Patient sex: M
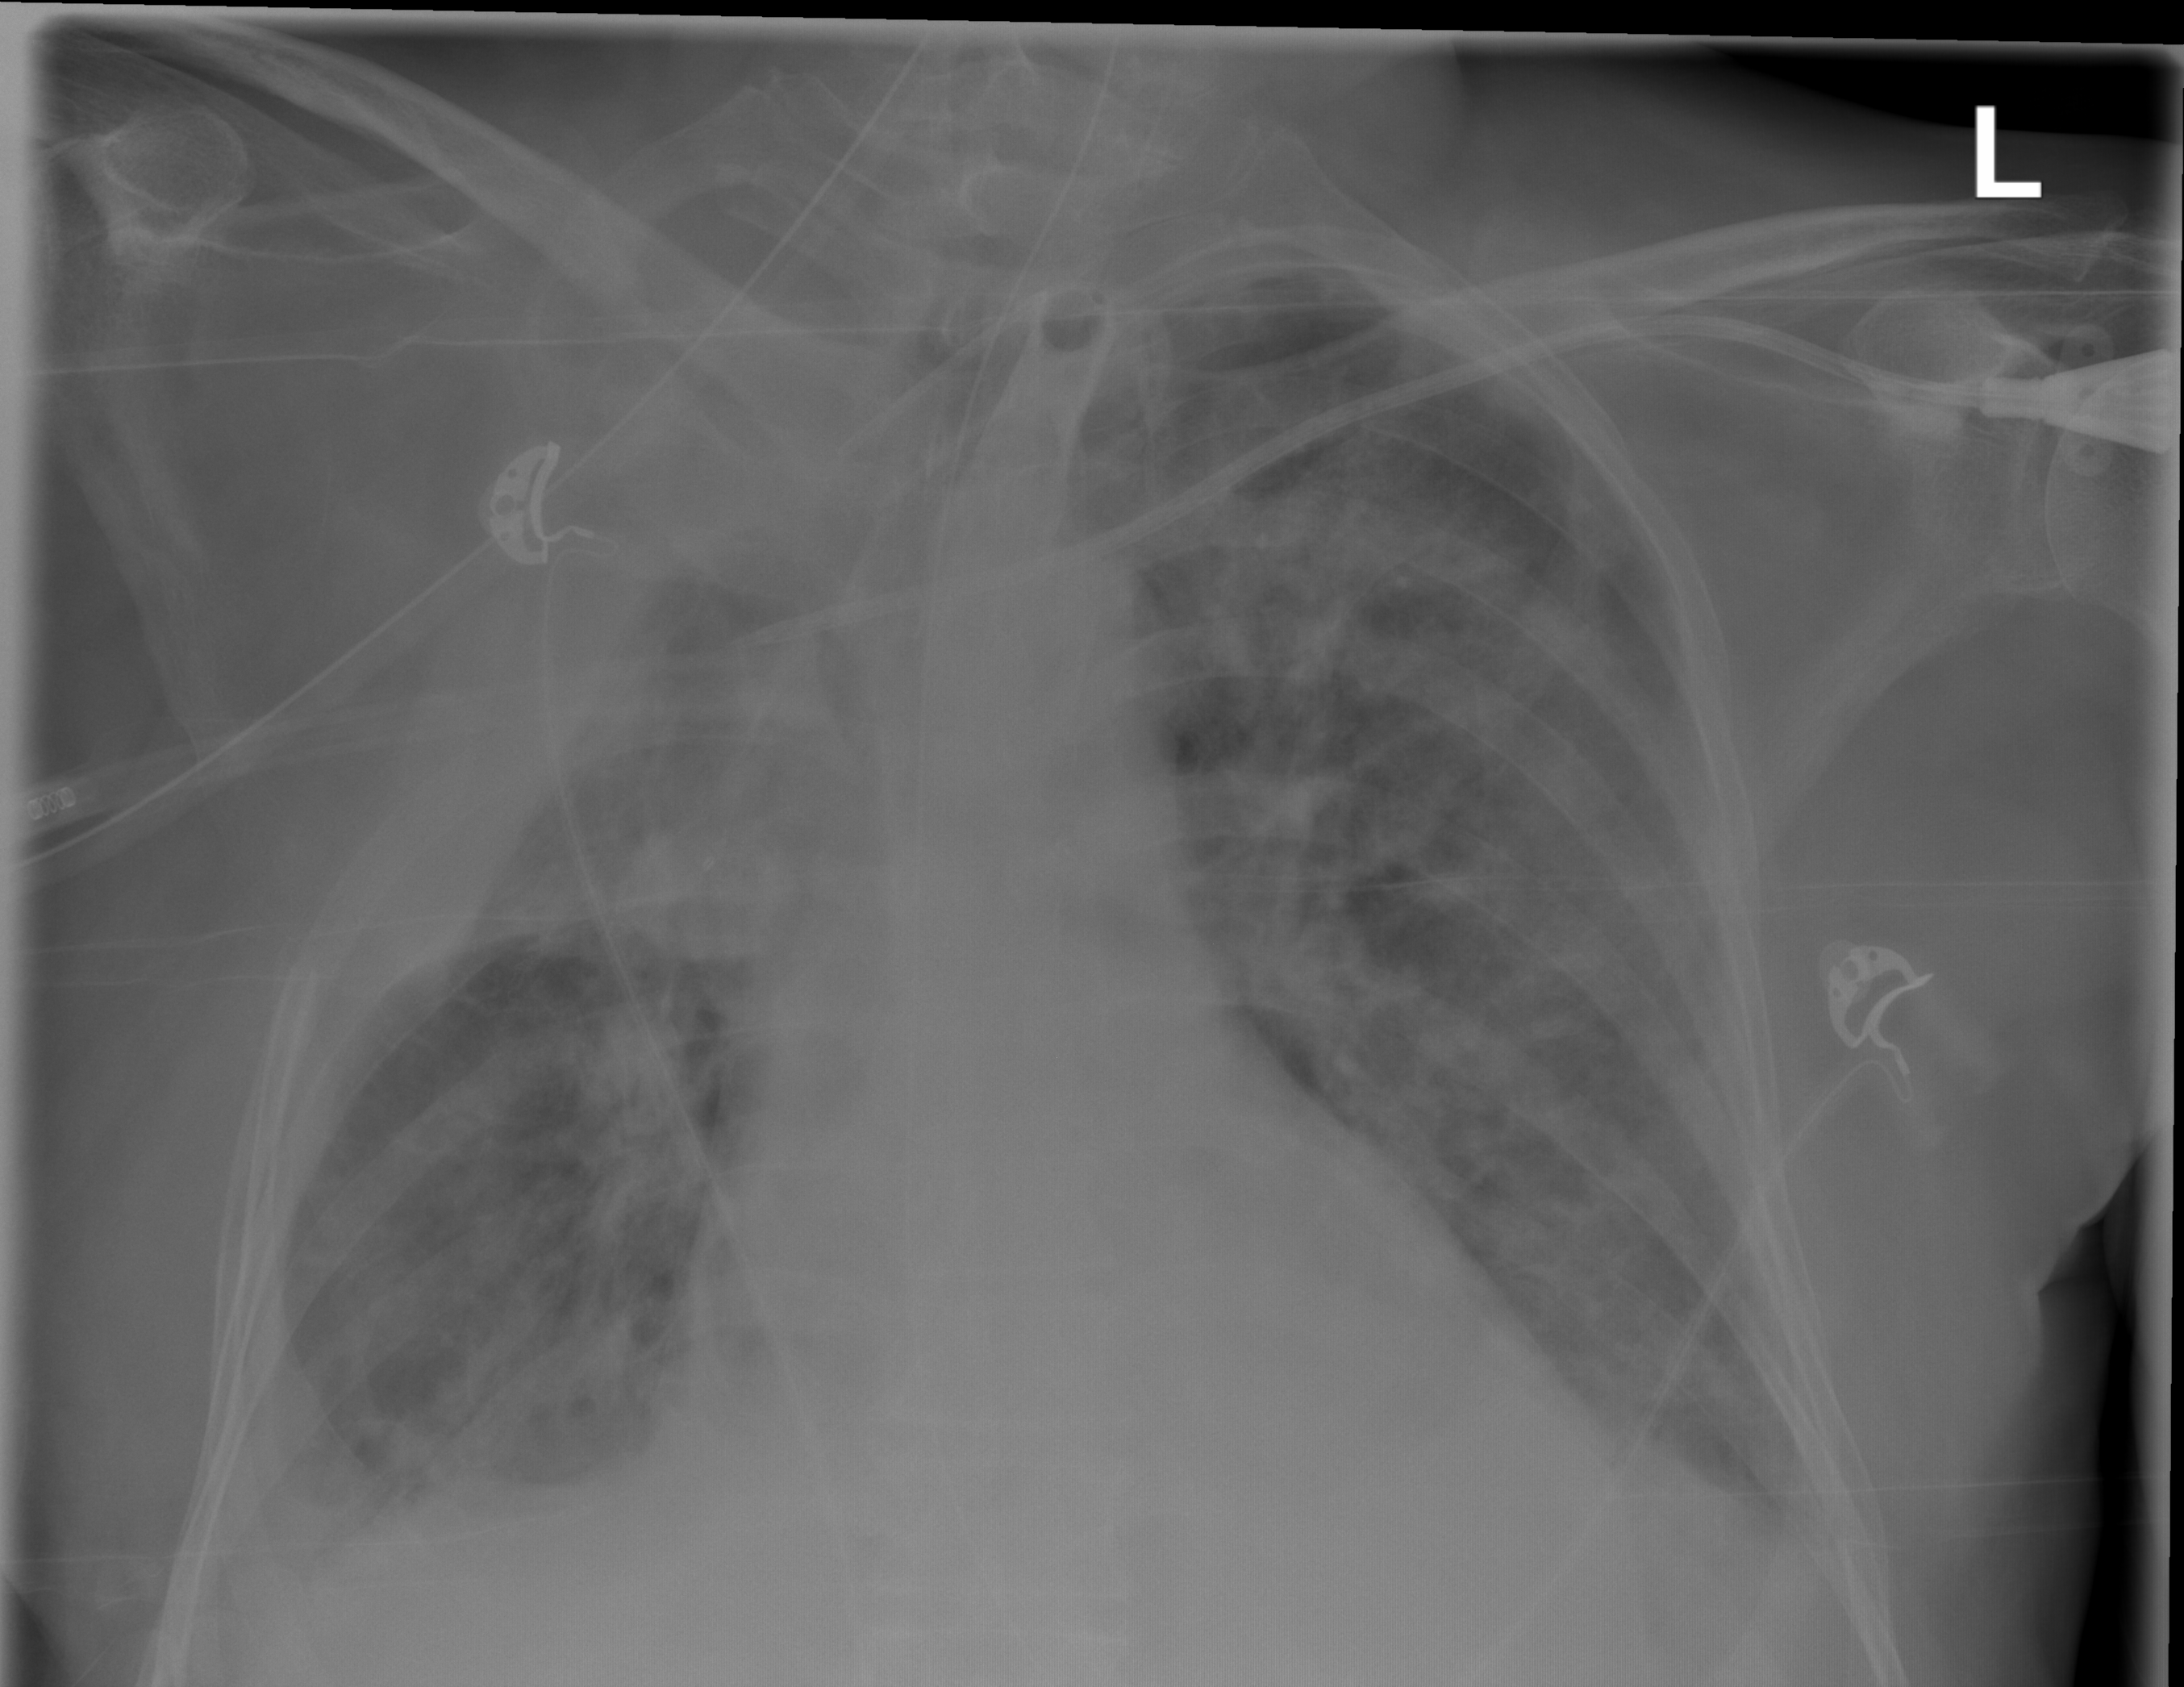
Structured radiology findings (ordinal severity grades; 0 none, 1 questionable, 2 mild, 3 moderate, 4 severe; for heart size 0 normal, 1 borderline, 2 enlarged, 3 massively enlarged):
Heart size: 0
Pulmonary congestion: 2
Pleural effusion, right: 2
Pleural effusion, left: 2
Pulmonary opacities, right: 2
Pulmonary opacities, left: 2
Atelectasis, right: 2
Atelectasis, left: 2